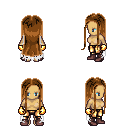
a pixel art fantasy rpg character, female body template, human, tanned skin, white tattered cape, gold greaves, brown extra-long hairstyle, gold gloves, maroon shoes, four views (front, back, left, right), 2x2 character sprite sheet, small pixel art, hard edges, no anti-aliasing